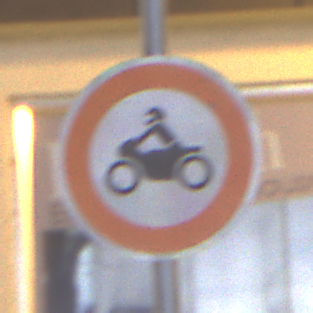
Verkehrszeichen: VerbotKraftraeder
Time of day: Night
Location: Outdoor (Urban)
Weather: Overcast
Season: Winter
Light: Artificial